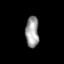
Tissue: skin
Cell type: Epithelial cells
Senescence score: 0.2495
Nuclear area (px): 405
Mean DAPI intensity: 156.983